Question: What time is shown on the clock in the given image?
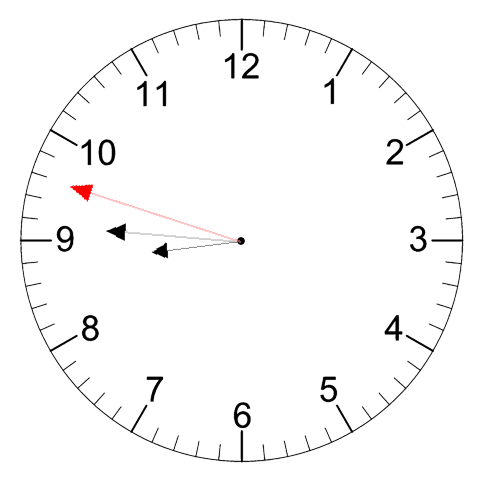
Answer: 08:45:48